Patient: sex M, age 53
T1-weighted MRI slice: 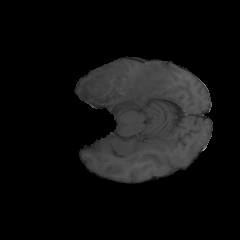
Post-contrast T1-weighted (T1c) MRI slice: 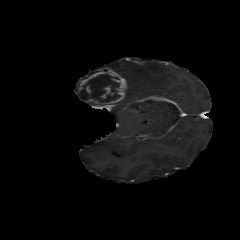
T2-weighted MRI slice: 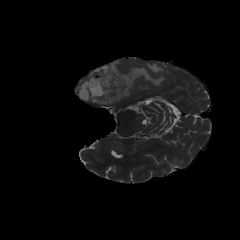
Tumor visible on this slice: yes
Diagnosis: Glioblastoma, IDH-wildtype
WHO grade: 4